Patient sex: F
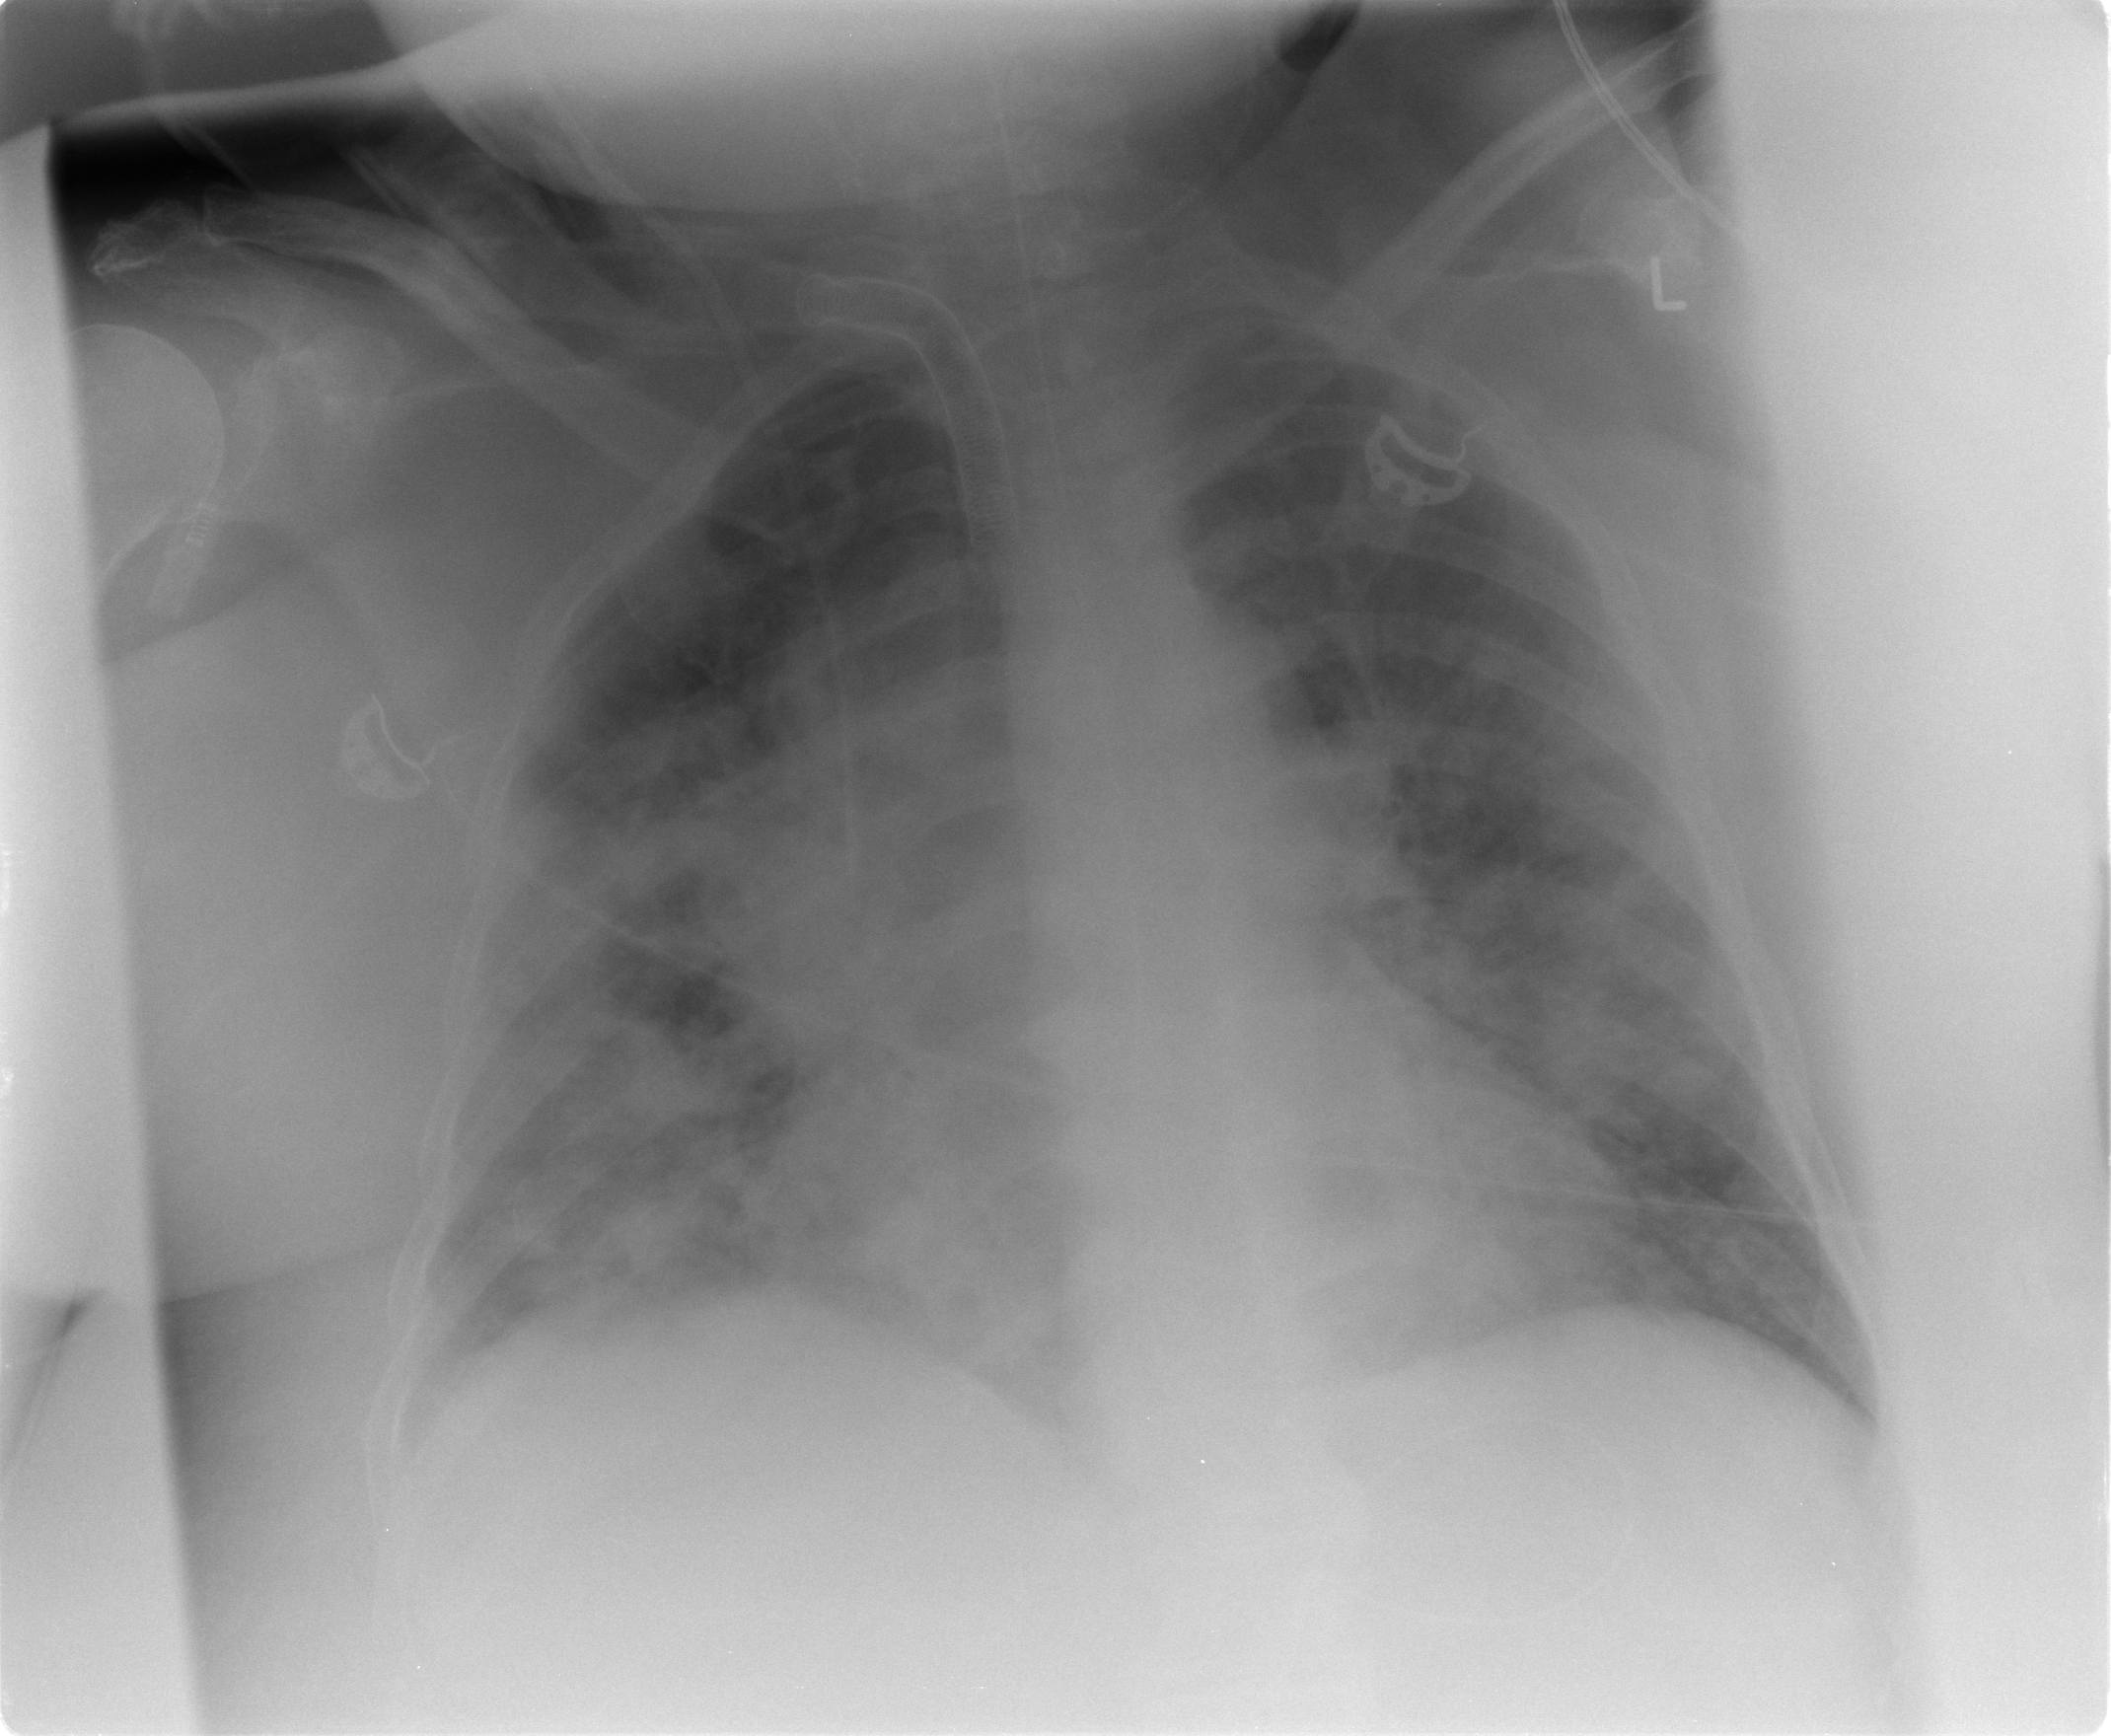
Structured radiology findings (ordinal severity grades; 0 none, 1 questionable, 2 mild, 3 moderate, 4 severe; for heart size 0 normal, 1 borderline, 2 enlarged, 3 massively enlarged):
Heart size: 0
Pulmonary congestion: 2
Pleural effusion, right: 1
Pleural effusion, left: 0
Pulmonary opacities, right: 3
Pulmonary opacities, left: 3
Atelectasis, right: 3
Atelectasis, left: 3